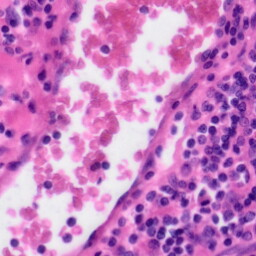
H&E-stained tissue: Tonsil